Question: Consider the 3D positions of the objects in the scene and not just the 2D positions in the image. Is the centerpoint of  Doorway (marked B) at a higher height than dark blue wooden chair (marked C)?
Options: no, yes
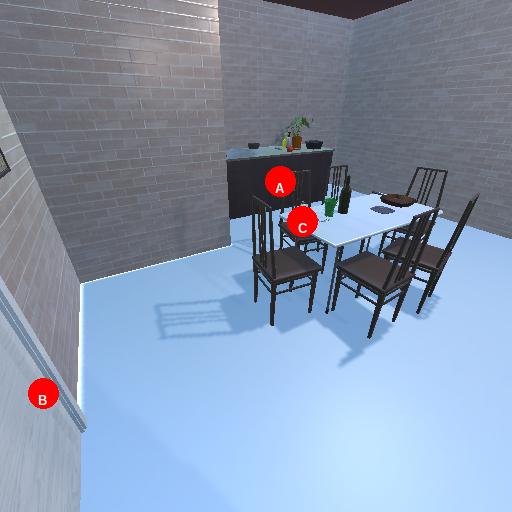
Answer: no